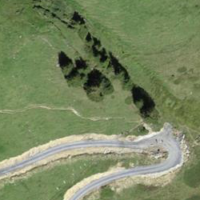
EUNIS habitat code: 23
Species observed at this site:
Saxifraga paniculata